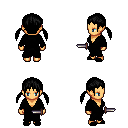
a pixel art fantasy rpg character, female body template, human, tanned skin, black robe, red pants, black twin-tailed hairstyle, black slippers, dagger, four views (front, back, left, right), 2x2 character sprite sheet, small pixel art, hard edges, no anti-aliasing